Aerial crown-view tile of a tropical tree (Barro Colorado Island, Panama), acquired 20241216:
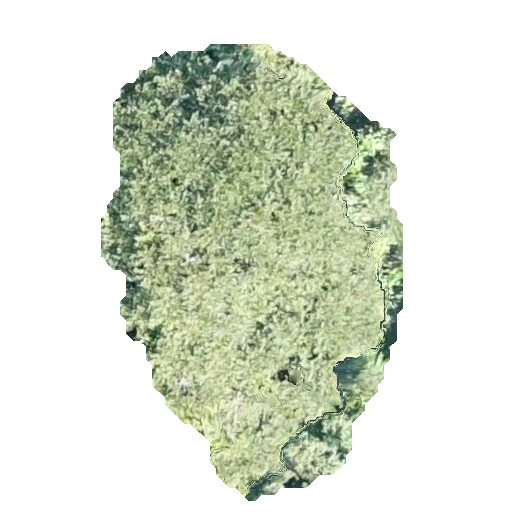
Species: Jacaranda copaia
GBIF accepted scientific name: Jacaranda copaia
Crown area: 147.236 m²